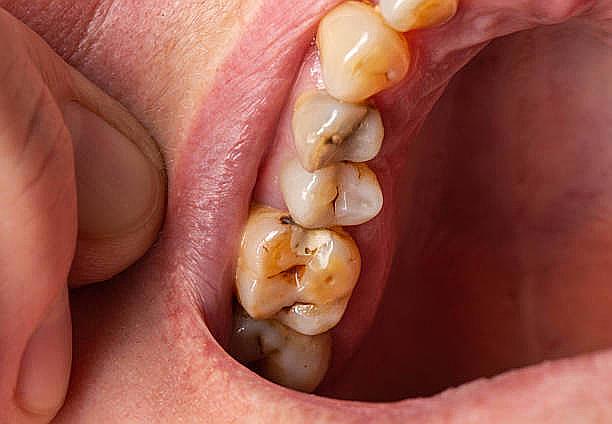
Condition: Calculus